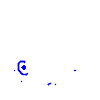
Particle: electron